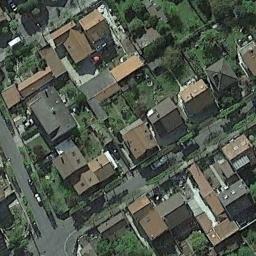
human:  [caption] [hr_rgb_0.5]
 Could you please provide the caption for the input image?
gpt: There are many roads and neatly arranged houses and trees and large lawns in densely populated areas .

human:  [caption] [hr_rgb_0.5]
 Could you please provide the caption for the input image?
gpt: The houses are on either side of the road .

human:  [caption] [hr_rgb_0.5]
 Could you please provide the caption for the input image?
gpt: The dense residential is next to the road and some trees .

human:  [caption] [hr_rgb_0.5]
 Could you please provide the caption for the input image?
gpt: A dense residential area has a lot of greenery and lots of houses .

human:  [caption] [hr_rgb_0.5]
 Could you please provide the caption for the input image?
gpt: There are orange and black buildings on a dense residential area .